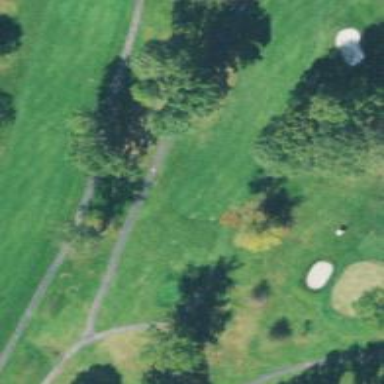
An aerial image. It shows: Golf cartpath that is also road path.